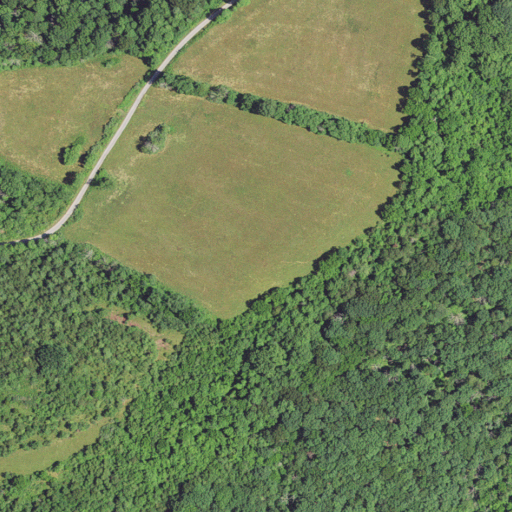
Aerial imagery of ridge(s) in West Virginia named Hackett Ridge containing pasture, deciduous forest, open development, mixed forest, low intensity development, and shrub